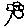
Label: flower